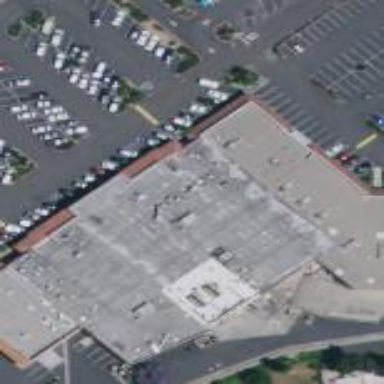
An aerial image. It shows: Commercial building.